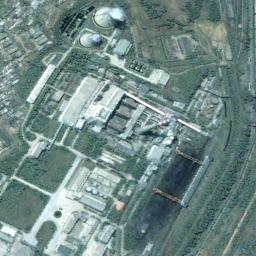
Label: thermal_power_station